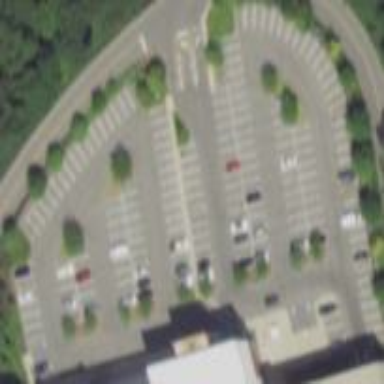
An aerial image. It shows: Parking area.